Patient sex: F
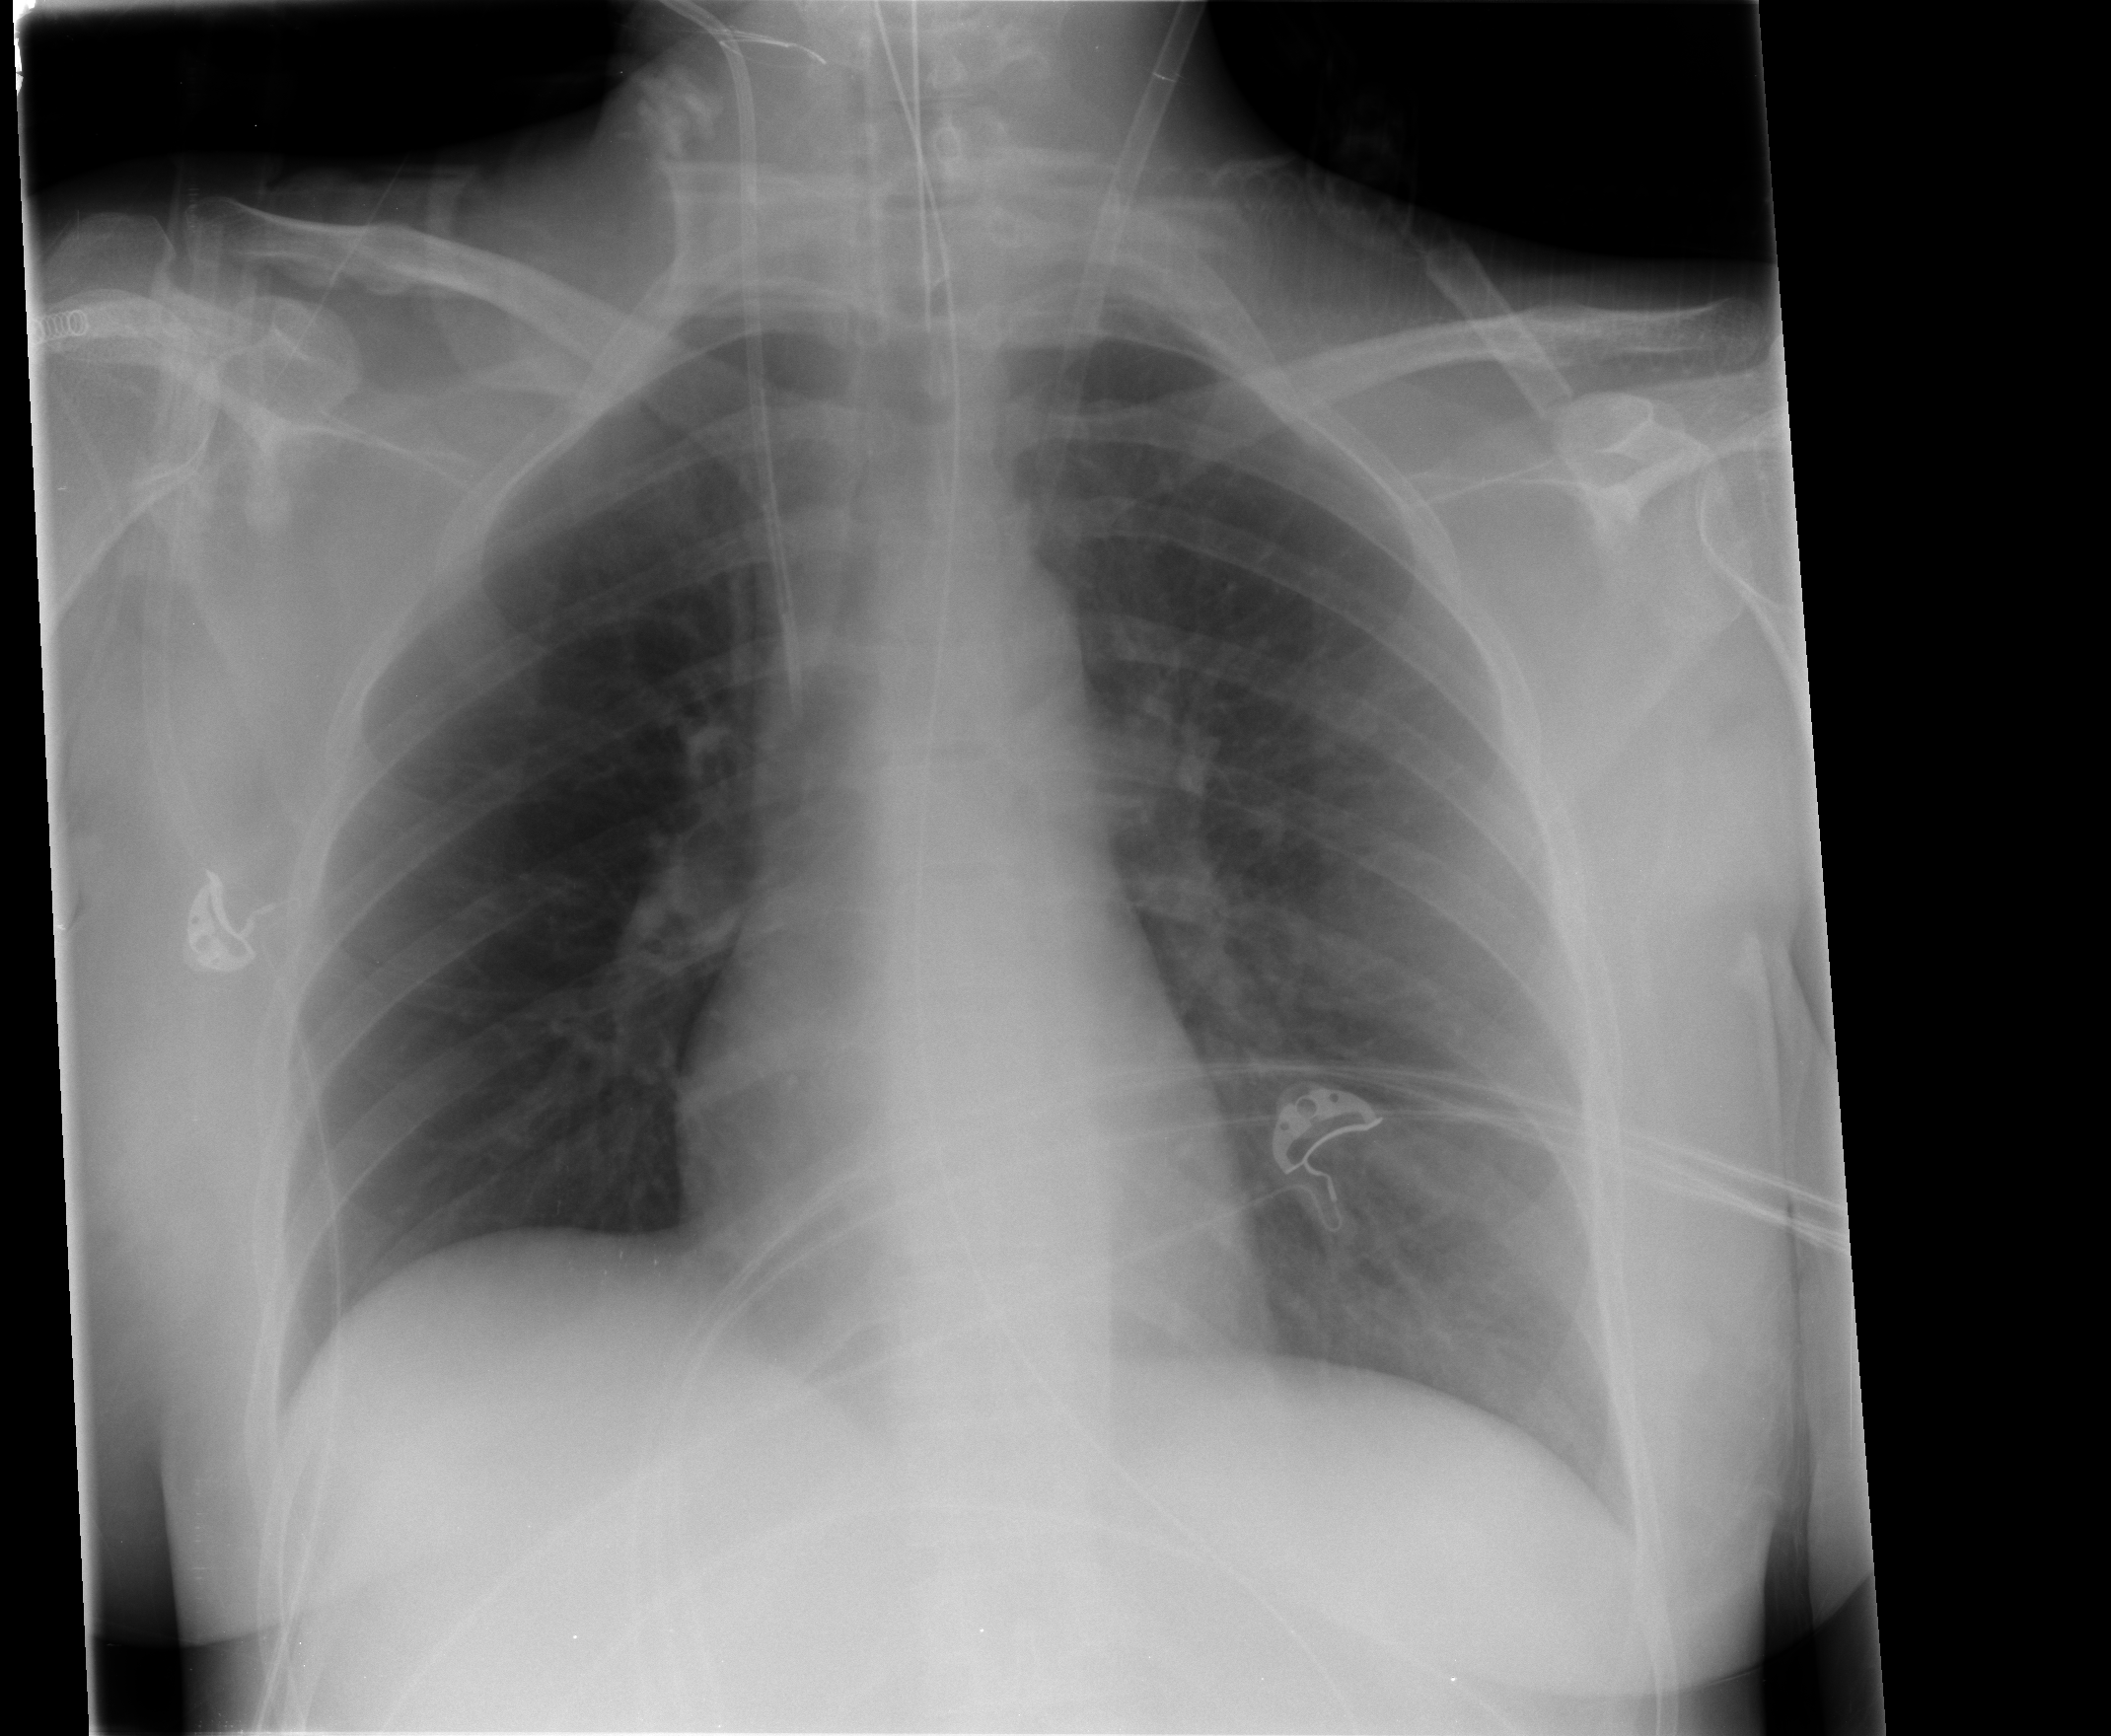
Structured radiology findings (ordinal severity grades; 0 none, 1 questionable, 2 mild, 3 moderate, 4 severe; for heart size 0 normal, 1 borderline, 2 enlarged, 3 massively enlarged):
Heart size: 0
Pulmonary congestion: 0
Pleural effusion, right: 0
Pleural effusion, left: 2
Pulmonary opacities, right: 0
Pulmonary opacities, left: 0
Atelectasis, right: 0
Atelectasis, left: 0